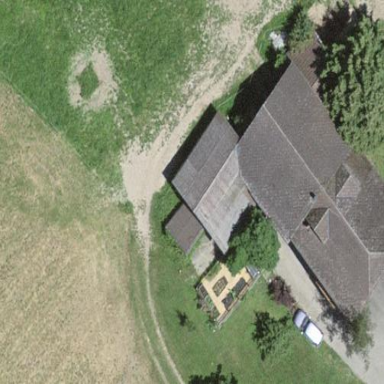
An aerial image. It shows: Farm building.